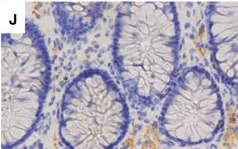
Histopathological findings of patients. Are magnified x400]. (H-J) Indicate the samples after HCT in patient 3. The histological findings revealed aggregates of PLMs in the lamina propria. Patient 1 exhibited fewer PLMs in biopsied specimens compared to patients 2 and 3. Following HCT, patient 3's biopsied specimens showed a decrease in PLMs compared to those observed before HCT.
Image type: pathology (immunostaining)